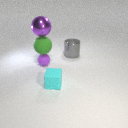
large green rubber sphere above small purple rubber sphere